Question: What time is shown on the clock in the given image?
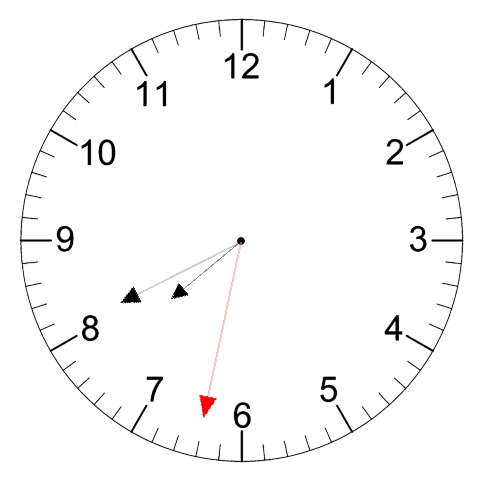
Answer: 07:40:32